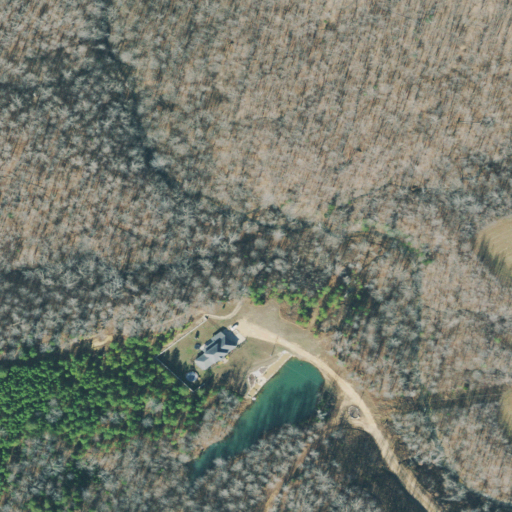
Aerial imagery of valley in Tennessee named Morgan Hollow containing deciduous forest, evergreen forest, grassland, mixed forest, shrub, and medium intensity development